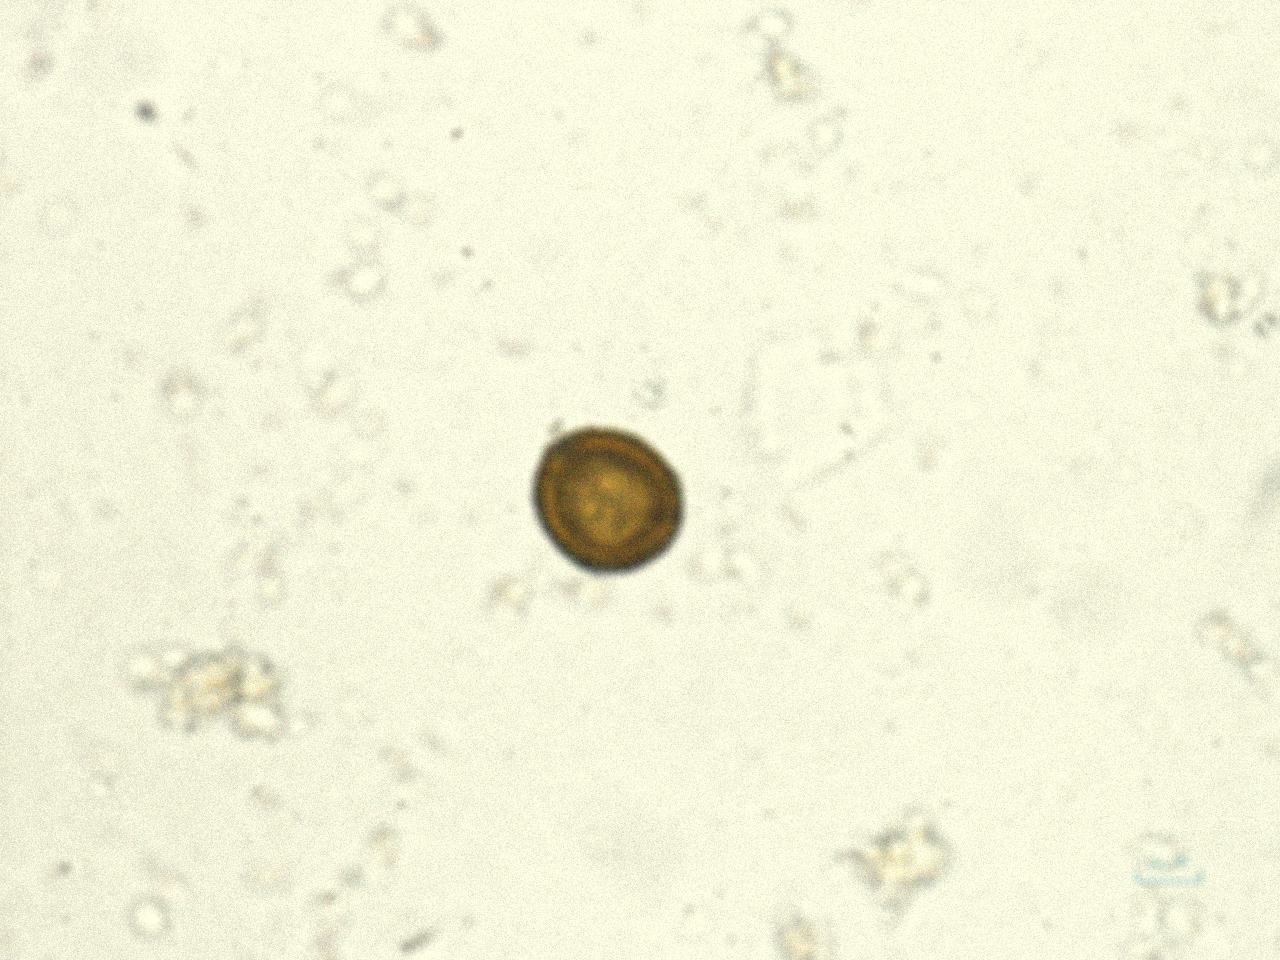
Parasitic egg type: Taenia spp. egg